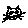
Label: cat